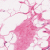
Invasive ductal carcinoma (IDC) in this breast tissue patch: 0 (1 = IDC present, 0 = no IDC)